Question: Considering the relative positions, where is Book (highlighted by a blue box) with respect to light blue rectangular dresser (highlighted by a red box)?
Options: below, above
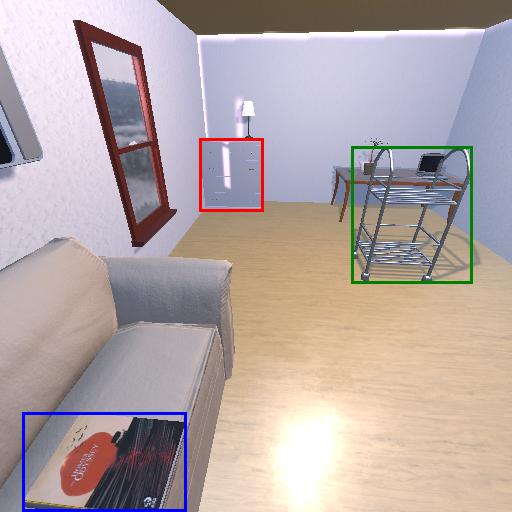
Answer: below